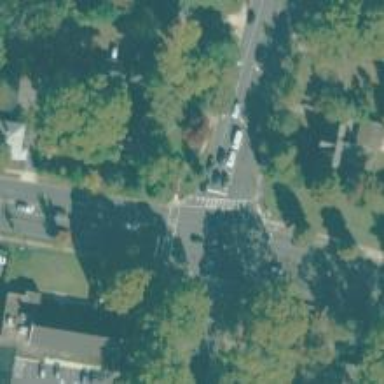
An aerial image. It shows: Left road marking is visible in the image.